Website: apple
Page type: customer-info-address
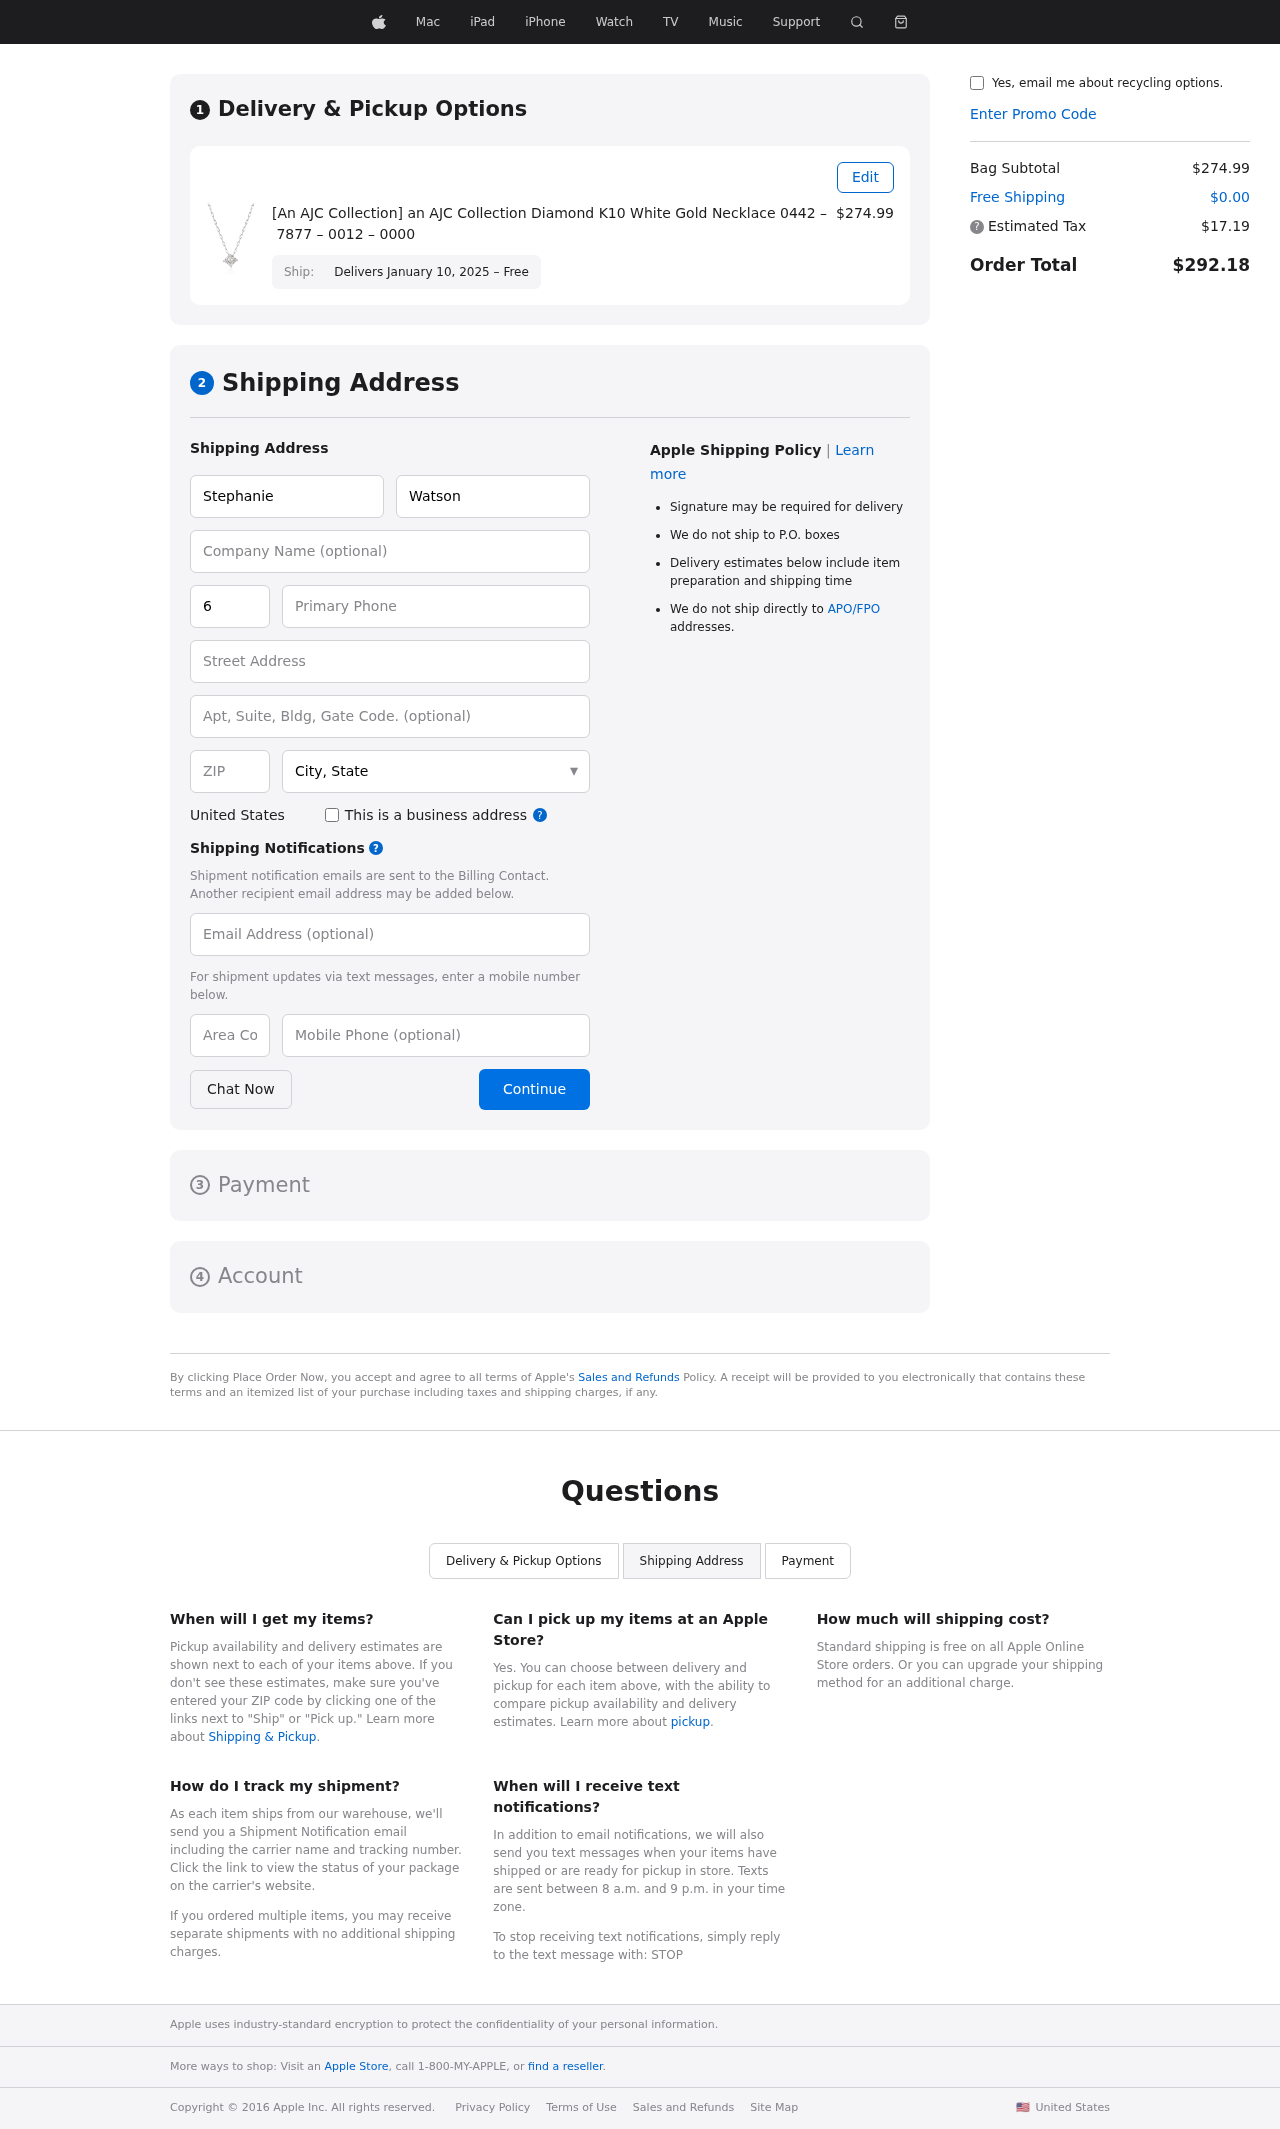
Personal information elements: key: PII_CITY_STATE
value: West Melanie, MI
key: PII_COUNTRY
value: United States
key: PII_EMAIL
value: stephanie.watson@hotmail.com
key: PII_FIRSTNAME
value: Stephanie
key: PII_LASTNAME
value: Watson
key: PII_PHONE
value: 6199851896
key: PII_PHONE_ALT
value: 8442464968
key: PII_PHONE_ALT_AREA
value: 844
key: PII_PHONE_AREA
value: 619
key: PII_POSTCODE
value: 62868
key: PII_STREET
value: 4225 Lisa Pike
Product elements: key: PRODUCT1_NAME
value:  [An AJC Collection] an AJC Collection Diamond K10 White Gold Necklace 0442 – 7877 – 0012 – 0000 
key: PRODUCT1_PRICE
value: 274.99
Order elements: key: ORDER_DELIVERY_DATE
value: Delivers January 10, 2025 – Free
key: ORDER_SUBTOTAL
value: $274.99
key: ORDER_SHIPPING_COST
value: $0.00
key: ORDER_TAX
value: $17.19
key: ORDER_TOTAL
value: $292.18